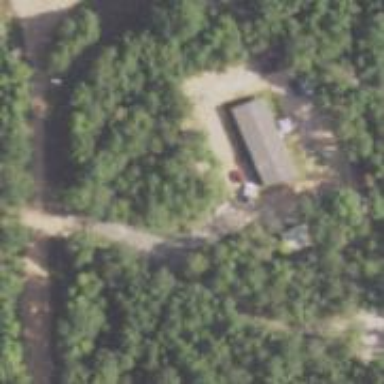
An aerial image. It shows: Driveway leading to service road.